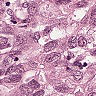
Metastatic tissue present: yes